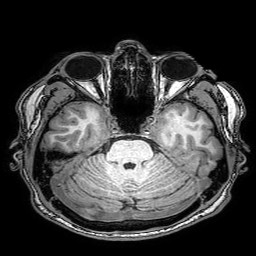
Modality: T1w
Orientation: coronal
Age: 29
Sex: male
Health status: healthy